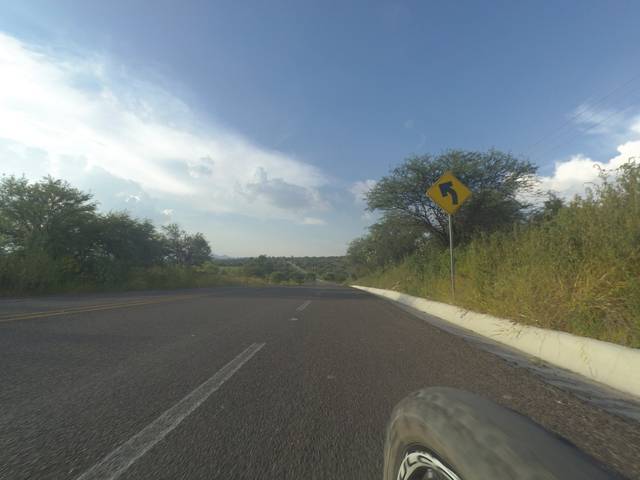
Region: Mexico
Coordinates: 21.758, -102.35